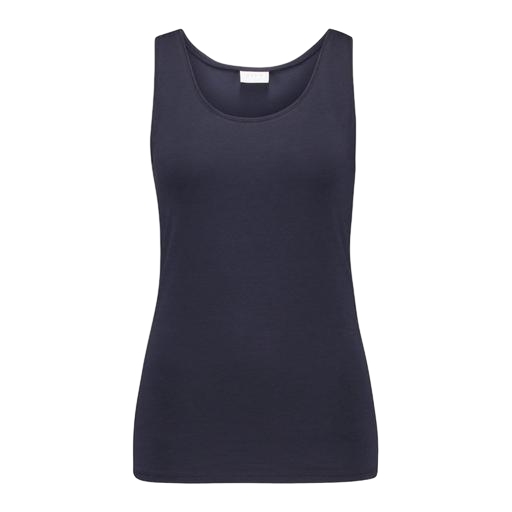
dark blue tank top, dark blue tank, slim scoop tank, white background